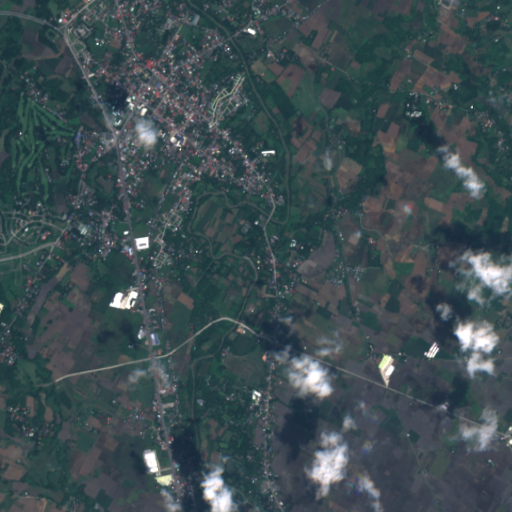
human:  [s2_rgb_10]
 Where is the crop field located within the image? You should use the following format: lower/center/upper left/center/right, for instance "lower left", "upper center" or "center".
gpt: The crop field is located in the upper of the image.
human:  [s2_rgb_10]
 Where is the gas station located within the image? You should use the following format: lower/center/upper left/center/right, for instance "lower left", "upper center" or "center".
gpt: The gas station is located in the upper left of the image.
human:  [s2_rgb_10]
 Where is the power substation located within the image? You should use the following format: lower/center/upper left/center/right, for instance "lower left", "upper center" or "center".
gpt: The power substation is located in the upper right of the image.
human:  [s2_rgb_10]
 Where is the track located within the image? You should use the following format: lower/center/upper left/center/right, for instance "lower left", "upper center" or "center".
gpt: The track is located in the upper left of the image.
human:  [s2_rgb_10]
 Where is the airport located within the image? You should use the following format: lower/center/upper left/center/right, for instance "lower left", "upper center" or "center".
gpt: There is no airport in the image.